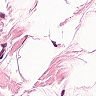
Metastatic tissue present: no